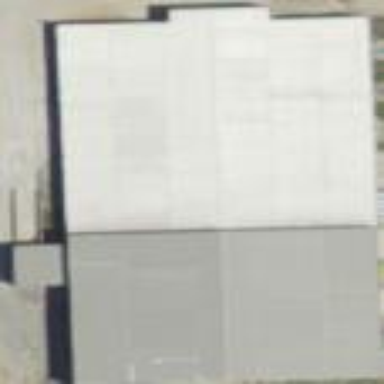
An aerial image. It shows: Building.